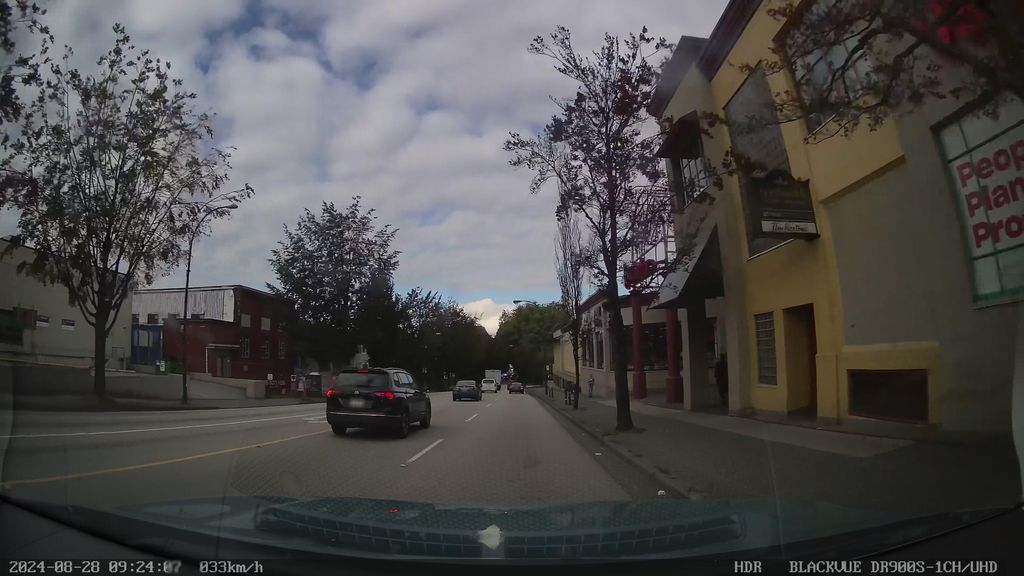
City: vancouver